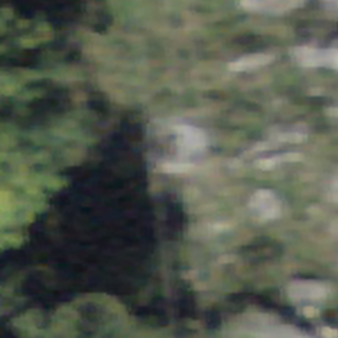
Label: other